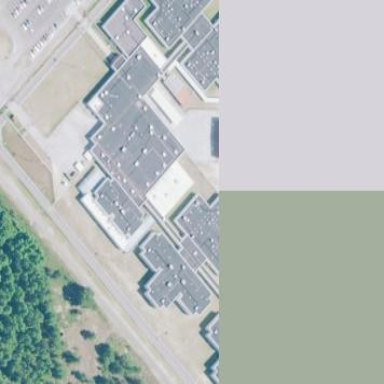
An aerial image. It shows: Prison.